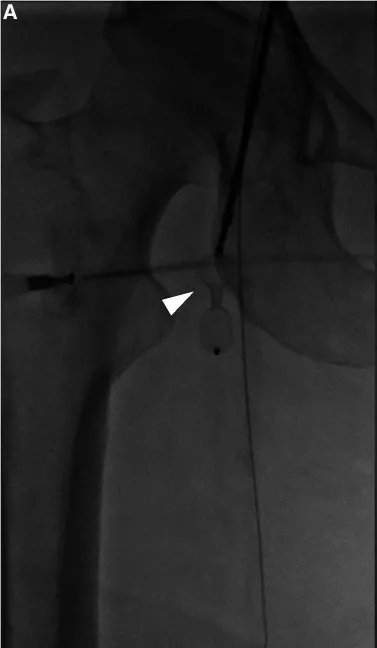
(A) An interventricular septal occluder is positioned at the fistula between the deep femoral artery and femoral vein (white arrow head). After the placement of the occluder, angiography shows that the fistula was closed with only a small residual shunt.
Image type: radiology (x_ray)